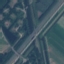
Label: Highway